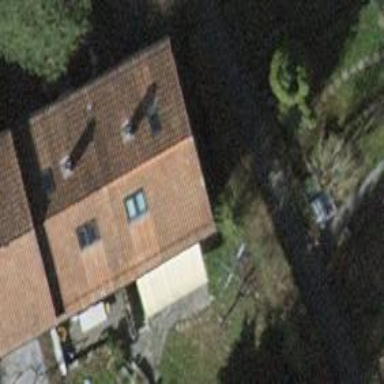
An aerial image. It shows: Beige house with gabled roof made of roof tiles in orangered color. The roof is oriented across the building.